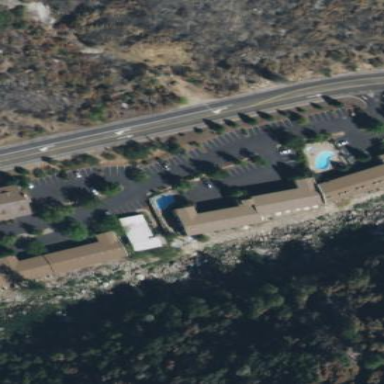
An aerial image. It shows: Hotel building.